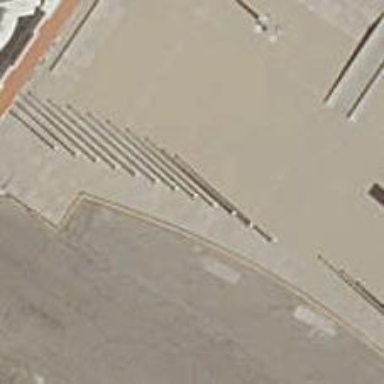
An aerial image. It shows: Flagpole which is man-made.